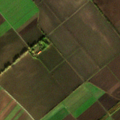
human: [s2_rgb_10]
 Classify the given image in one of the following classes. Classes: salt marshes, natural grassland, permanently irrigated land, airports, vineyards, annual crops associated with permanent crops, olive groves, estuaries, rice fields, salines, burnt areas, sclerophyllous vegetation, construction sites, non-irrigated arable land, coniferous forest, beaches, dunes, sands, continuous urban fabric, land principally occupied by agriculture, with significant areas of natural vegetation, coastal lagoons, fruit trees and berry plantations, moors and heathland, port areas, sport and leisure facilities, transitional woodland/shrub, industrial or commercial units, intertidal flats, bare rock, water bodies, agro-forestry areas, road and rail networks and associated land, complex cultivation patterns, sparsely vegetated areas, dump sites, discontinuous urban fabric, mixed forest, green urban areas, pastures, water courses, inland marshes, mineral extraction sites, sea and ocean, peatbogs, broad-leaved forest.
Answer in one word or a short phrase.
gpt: non-irrigated arable land